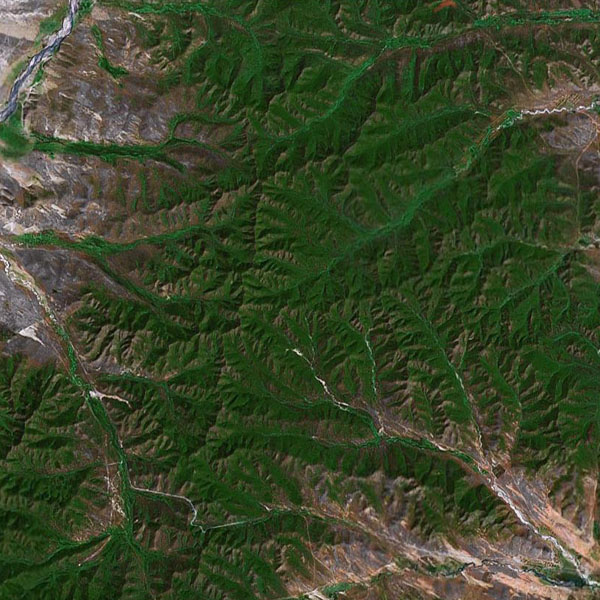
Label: Mountain